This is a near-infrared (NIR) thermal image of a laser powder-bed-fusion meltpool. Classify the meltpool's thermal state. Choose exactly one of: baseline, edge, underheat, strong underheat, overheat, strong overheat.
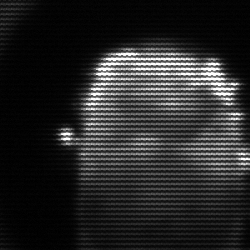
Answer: baseline